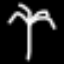
Label: palm tree